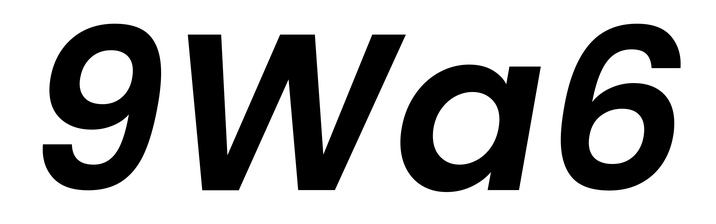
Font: Poppins-SemiBoldItalic